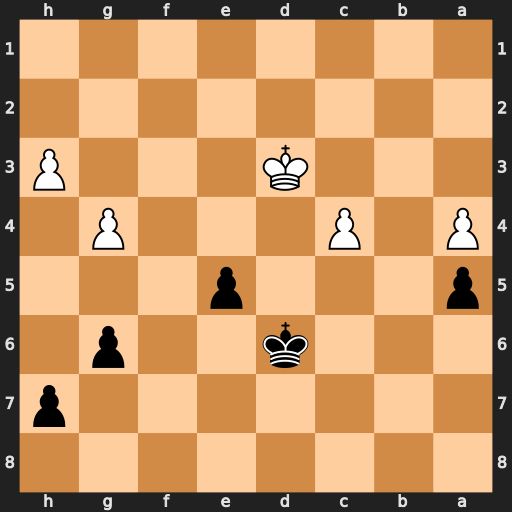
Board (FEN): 8/7p/3k2p1/p3p3/P1P3P1/3K3P/8/8
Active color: b
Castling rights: -
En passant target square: -
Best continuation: g5 Ke4 h6 Kf5 Kc5 Kxe5 Kxc4